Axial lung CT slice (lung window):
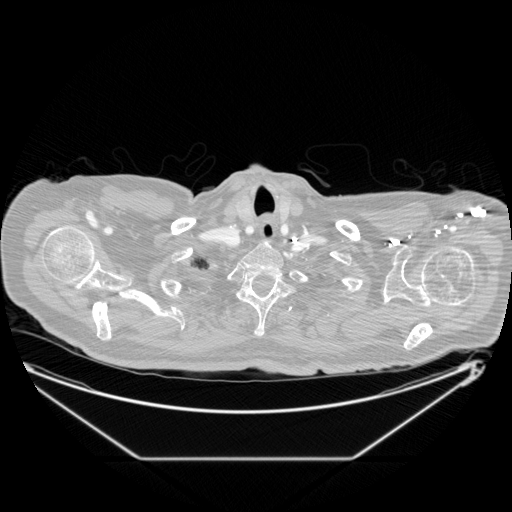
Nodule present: no